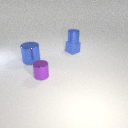
large blue metal cylinder to the left of small blue rubber cube